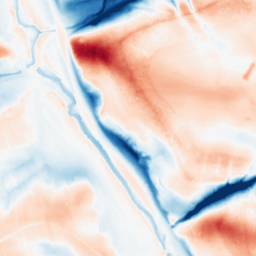
Category: classical
Decomposition family: gaussian_anisotropic
Decomposition parameters: sigma_x: 5
sigma_y: 20
Upsampling method: bilinear
Upsampling parameters: scale: 4
Upsampling scale: 4